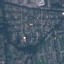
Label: Residential